Interaction volume radius: 5 \u00c5
Interaction volume height: 10 \u00c5
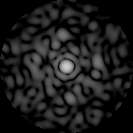
Disorder parameter: 0.8091